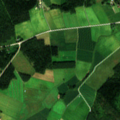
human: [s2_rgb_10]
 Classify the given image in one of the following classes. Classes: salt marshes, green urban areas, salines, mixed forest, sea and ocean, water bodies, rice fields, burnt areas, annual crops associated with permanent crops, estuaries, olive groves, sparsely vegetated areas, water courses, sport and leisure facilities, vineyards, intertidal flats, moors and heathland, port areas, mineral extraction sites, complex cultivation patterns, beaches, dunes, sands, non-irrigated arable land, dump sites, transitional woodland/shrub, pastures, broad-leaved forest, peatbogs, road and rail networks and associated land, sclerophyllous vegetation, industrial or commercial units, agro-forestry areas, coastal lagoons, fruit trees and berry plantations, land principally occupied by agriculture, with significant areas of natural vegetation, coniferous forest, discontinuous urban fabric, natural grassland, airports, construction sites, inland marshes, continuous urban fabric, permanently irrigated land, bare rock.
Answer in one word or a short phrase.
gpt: non-irrigated arable land, land principally occupied by agriculture, with significant areas of natural vegetation, broad-leaved forest, coniferous forest